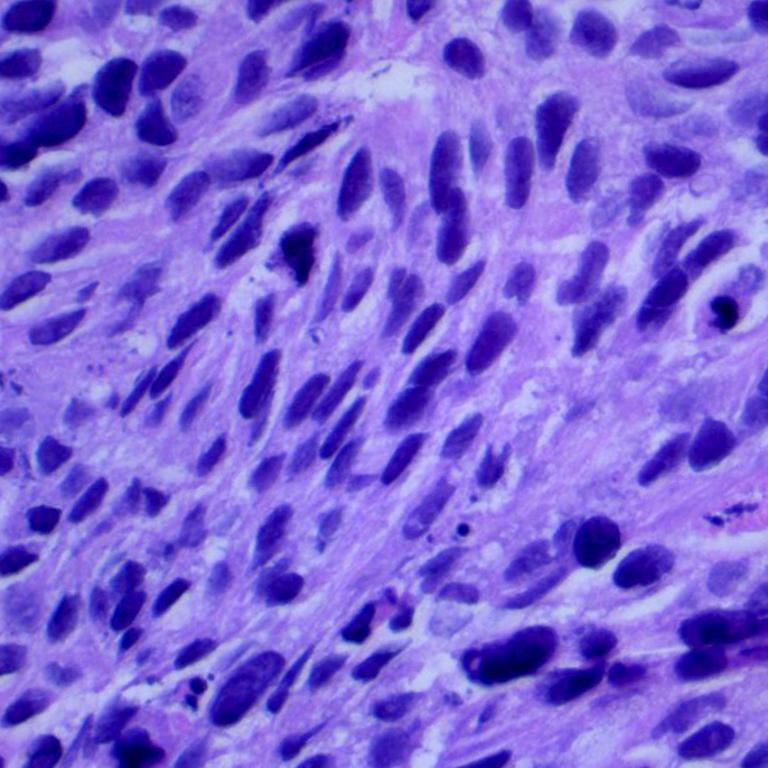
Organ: lung
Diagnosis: squamous carcinomas